Question: This is weird, I know but my [UITableView reloadData] is not removing old cells, like this:

The mess you see happened after I clicked on the button, came back and changed values again. plus button pushes the navigationController to an another controller, and after I came back with clicking on the and changed the value, this is what I see. How is it possible?? I used a custom view (subclassed from UIView), which I created as a UIStepper with a UILabel. Here is the codes, the controller.m, and the .h-.m files for the custom UIView.
'''
@interface ViewController ()
@property NSString *docsDir;
@property sqlite3 *DB;
@property NSArray *dirPaths;
@property NSString* databasePath;
@property (strong, nonatomic) IBOutlet UITableView *tableView;
@property BOOL isCreatedBefore;
@property NSArray *theList;
@end
@implementation ViewController
@synthesize docsDir;
@synthesize DB;
@synthesize dirPaths;
@synthesize databasePath;
- (void)viewDidLoad
{
[super viewDidLoad];
dirPaths = NSSearchPathForDirectoriesInDomains(NSDocumentDirectory, NSUserDomainMask, YES);
docsDir = [dirPaths objectAtIndex:0];
databasePath = [[NSString alloc] initWithString: [docsDir stringByAppendingPathComponent: [NSString stringWithFormat:@"database.db"]]];
[self createDatabase];
self.theList = [self readAllEntries];
}
-(void) viewWillAppear:(BOOL)animated{
self.theList = [self readAllEntries];
[self.tableView reloadData];
}
- (NSInteger)numberOfSectionsInTableView:(UITableView *)tableView
{
return 1;
}
- (NSInteger)tableView:(UITableView *)tableView numberOfRowsInSection:(NSInteger)section
{
return [self.theList count];
}
- (UITableViewCell *)tableView:(UITableView *)tableView cellForRowAtIndexPath:(NSIndexPath *)indexPath
{ SeriesObject * obj = [self.theList objectAtIndex:indexPath.row];
UITableViewCell *cell = [tableView dequeueReusableCellWithIdentifier:@"cellocan"];
UILabel *nameLabel = (UILabel *)[cell.contentView viewWithTag:1];
[nameLabel setText:obj.name];
CounterView *seasonCounter = [[CounterView alloc] initWithX:220 WithY:28 WithName:obj.name withCount:obj.session withCustomTag:indexPath.row];
seasonCounter.tag = 2;
CounterView *episodeCounter = [[CounterView alloc] initWithX:268 WithY:28 WithName:obj.name withCount:obj.episode withCustomTag:indexPath.row];
episodeCounter.tag = 4;
[cell.contentView addSubview:seasonCounter];
[cell.contentView addSubview:episodeCounter];
return cell;
}
- (BOOL)tableView:(UITableView *)tableView canEditRowAtIndexPath:(NSIndexPath *)indexPath {
// Return YES if you want the specified item to be editable.
return YES;
}
// Override to support editing the table view.
- (void)tableView:(UITableView *)tableView commitEditingStyle:(UITableViewCellEditingStyle)editingStyle forRowAtIndexPath:(NSIndexPath *)indexPath {
if (editingStyle == UITableViewCellEditingStyleDelete) {
SeriesObject *obj = [self.theList objectAtIndex:indexPath.row];
[self deleteEntryWithID:obj.idd];
self.theList = [self readAllEntries];
[self.tableView reloadData];
}
}
-(CGFloat)tableView:(UITableView *)tableView heightForRowAtIndexPath:(NSIndexPath *)indexPath{
return 88;
}
- (void)tableView:(UITableView *)tableView didSelectRowAtIndexPath:(NSIndexPath *)indexPath
{
[tableView deselectRowAtIndexPath:indexPath animated:YES];
}
______and more about reading from database or deleting; not about the view. (this is a very simple app, as a free time hobby; so I didn't spend time to follow MVC)
'''
'''
@interface CounterView : UIView
@property NSString* name;
@property NSInteger count;
@property UILabel *label;
@property NSInteger customTag;
- (id)initWithX:(CGFloat)xPoint WithY:(CGFloat)yPoint WithName:(NSString*)newName withCount:(NSInteger)newCount withCustomTag:(NSInteger)newTag;
@end
'''
'''
@interface CounterView()
@property NSString *docsDir;
@property sqlite3 *DB;
@property NSArray *dirPaths;
@property NSString* databasePath;
@end
@implementation CounterView
@synthesize docsDir;
@synthesize DB;
@synthesize dirPaths;
@synthesize databasePath;
- (id)initWithX:(CGFloat)xPoint WithY:(CGFloat)yPoint WithName:(NSString*)newName withCount:(NSInteger)newCount withCustomTag:(NSInteger)newTag
{
self = [super initWithFrame:CGRectMake(xPoint, yPoint, 24, 52)];
if (self) {
self.customTag = newTag;
self.count = newCount;
self.name = newName;
UIButton *btnUp = [[UIButton alloc] initWithFrame:CGRectMake(3, 2, 18, 12)];
[btnUp setImage:[UIImage imageNamed:@"top.png"] forState:UIControlStateNormal];
[btnUp addTarget:self action:@selector(increaseValue) forControlEvents:UIControlEventTouchUpInside];
UIButton *btnDown = [[UIButton alloc] initWithFrame:CGRectMake(3, 38, 18, 12)];
[btnDown setImage:[UIImage imageNamed:@"bottom.png"] forState:UIControlStateNormal];
[btnDown addTarget:self action:@selector(decreaseValue) forControlEvents:UIControlEventTouchUpInside];
self.label = [[UILabel alloc] initWithFrame:CGRectMake(0, 14, 24, 24)];
[self.label setText:[NSString stringWithFormat:@"%ld", (long)self.count]];
self.label.textAlignment = NSTextAlignmentCenter;
[self addSubview:btnUp];
[self addSubview:btnDown];
[self addSubview:self.label];
}
return self;
}
- (void)addTarget:(id)target action:(SEL)action forControlEvents:(UIControlEvents)controlEvents{
}
-(void) increaseValue{
self.count++;
[self.label setText:[NSString stringWithFormat:@"%ld", (long)self.count]];
}
-(void) decreaseValue{
self.count--;
[self.label setText:[NSString stringWithFormat:@"%ld", (long)self.count]];
}
____and some more database codes too..
'''
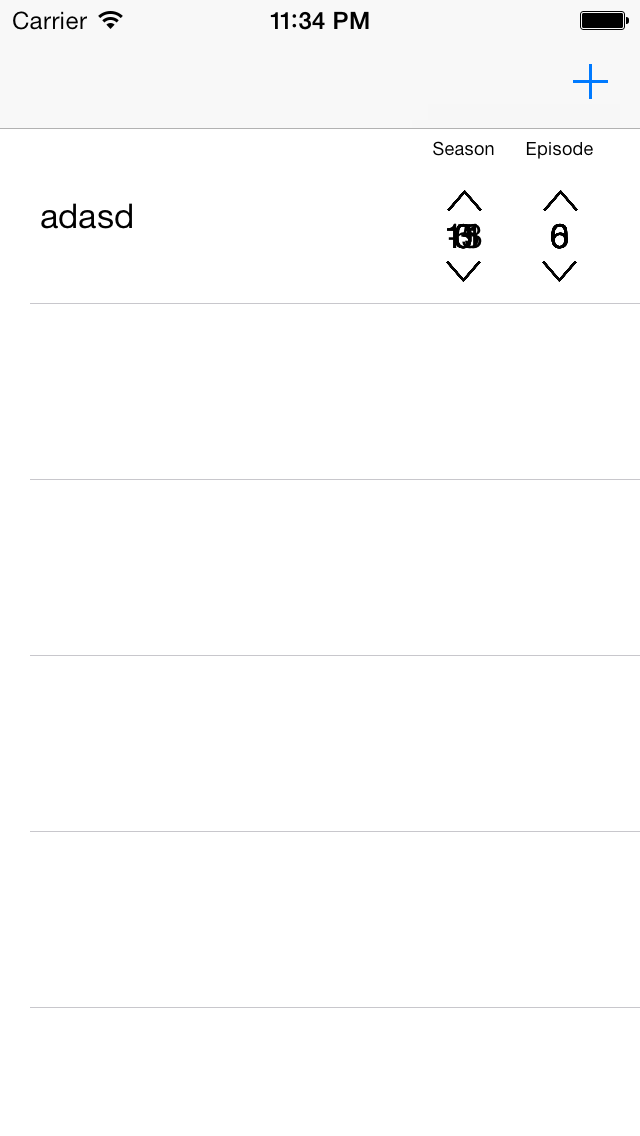
Answer: after some modifications, using this in the cellForRowAtIndexpath: method solved everything. Thanks everyone.
'''
if (cell != nil)
{
NSArray* subviews = [cell.contentView subviews];
for (UIView* view in subviews)
{
[view removeFromSuperview];
}
}
'''